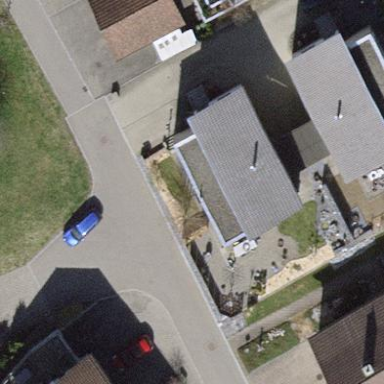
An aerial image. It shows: Detached building with skillion roof shape.